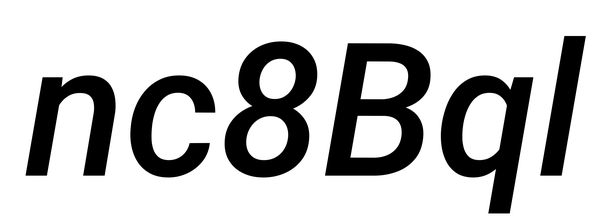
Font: Roboto-Italic_Medium_Italic